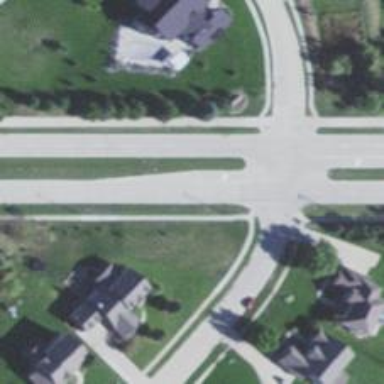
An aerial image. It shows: Secondary road.